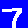
Digit: 7